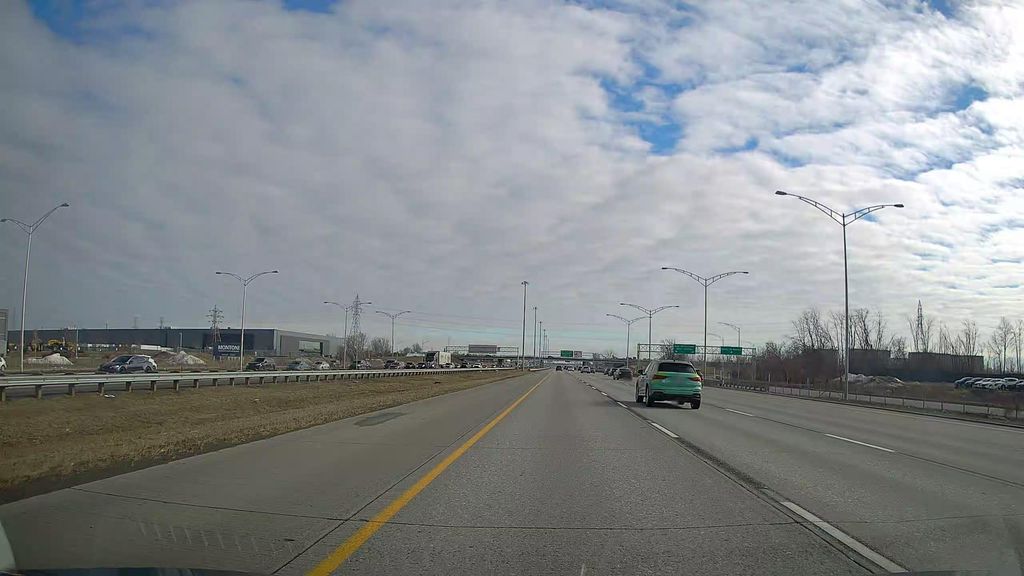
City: montreal